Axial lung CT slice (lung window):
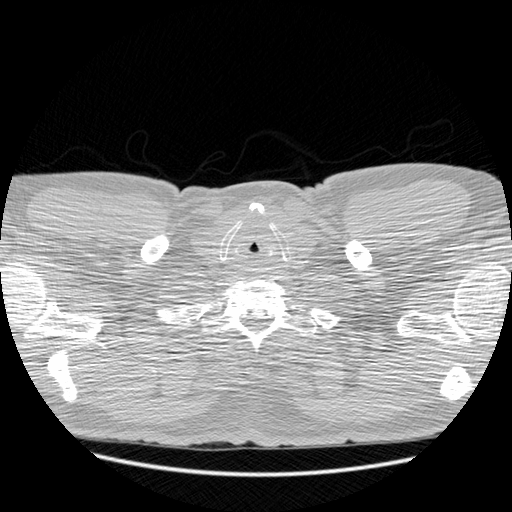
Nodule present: no